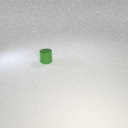
small green metal cylinder